Question: I'm currently experimenting and trying to get this code:
'''
$processnames = Get-Process | select name
foreach ($processname in $processnames)
{
[void]$AD_list_current.Items.Add($processnames)
}
'''
to output in a listbox. It outputs as it is but for some reason it keeps displaying in the listbox as:
Does anyone know why this is?
It would be greatly apprechiated.
Thank you
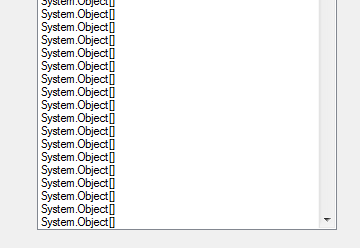
Answer: You are adding '$processnames' instead of '$processname' to your list.
That's an array.
As per Joey's comment, the default 'ToString()' method will show the type name, which is 'System.Object'.